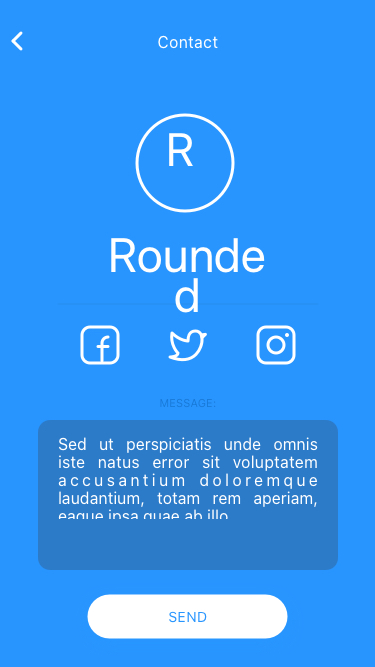
Text in this UI design:
Sed ut perspiciatis unde omnis iste natus error sit voluptatem accusantium doloremque laudantium, totam rem aperiam, eaque ipsa quae ab illo
Message:
Contact